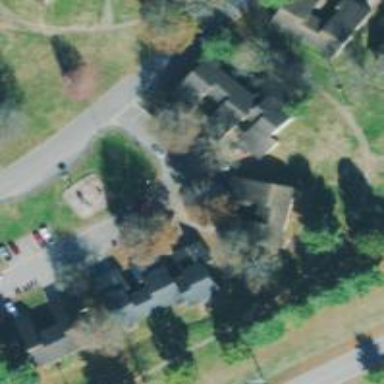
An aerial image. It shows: Residential road with separate asphalt sidewalk.